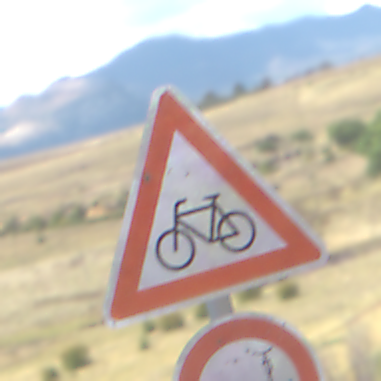
Verkehrszeichen: RadverkehrRechts
Zusatzzeichen unten: VerbotUeberholenEinspurigeFahrzeuge
Umgebung: Outdoor, Nature
Tageszeit: Midday
Wetter: PartlyCloudy
Licht: Natural
Jahreszeit: NotSpecified
Kontrast: HighContrast